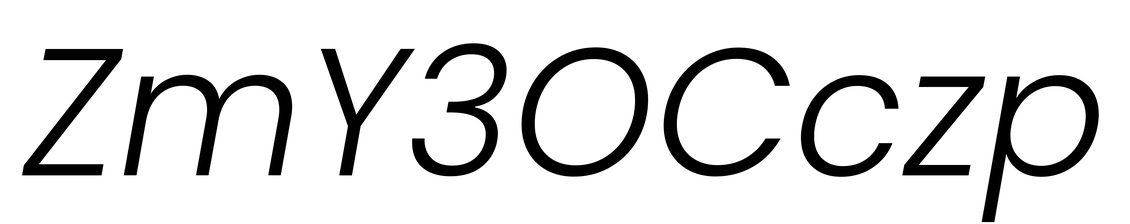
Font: Poppins-LightItalic